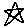
Label: star